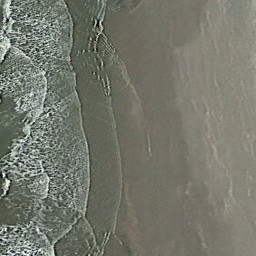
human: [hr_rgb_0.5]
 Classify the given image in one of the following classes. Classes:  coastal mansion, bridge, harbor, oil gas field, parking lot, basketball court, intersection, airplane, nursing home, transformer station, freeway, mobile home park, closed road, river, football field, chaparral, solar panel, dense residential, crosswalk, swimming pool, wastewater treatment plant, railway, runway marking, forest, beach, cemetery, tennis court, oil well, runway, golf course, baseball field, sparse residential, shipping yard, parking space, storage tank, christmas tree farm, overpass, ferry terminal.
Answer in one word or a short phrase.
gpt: beach